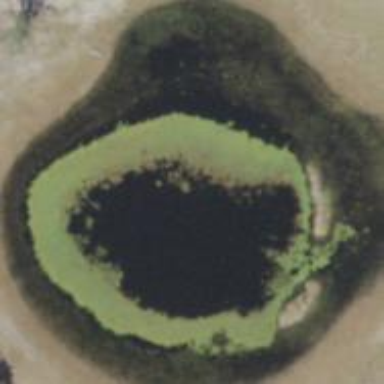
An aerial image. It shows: Pond surrounded by natural water.